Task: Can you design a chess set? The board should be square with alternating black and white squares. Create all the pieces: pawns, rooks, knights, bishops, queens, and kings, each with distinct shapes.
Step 2620:
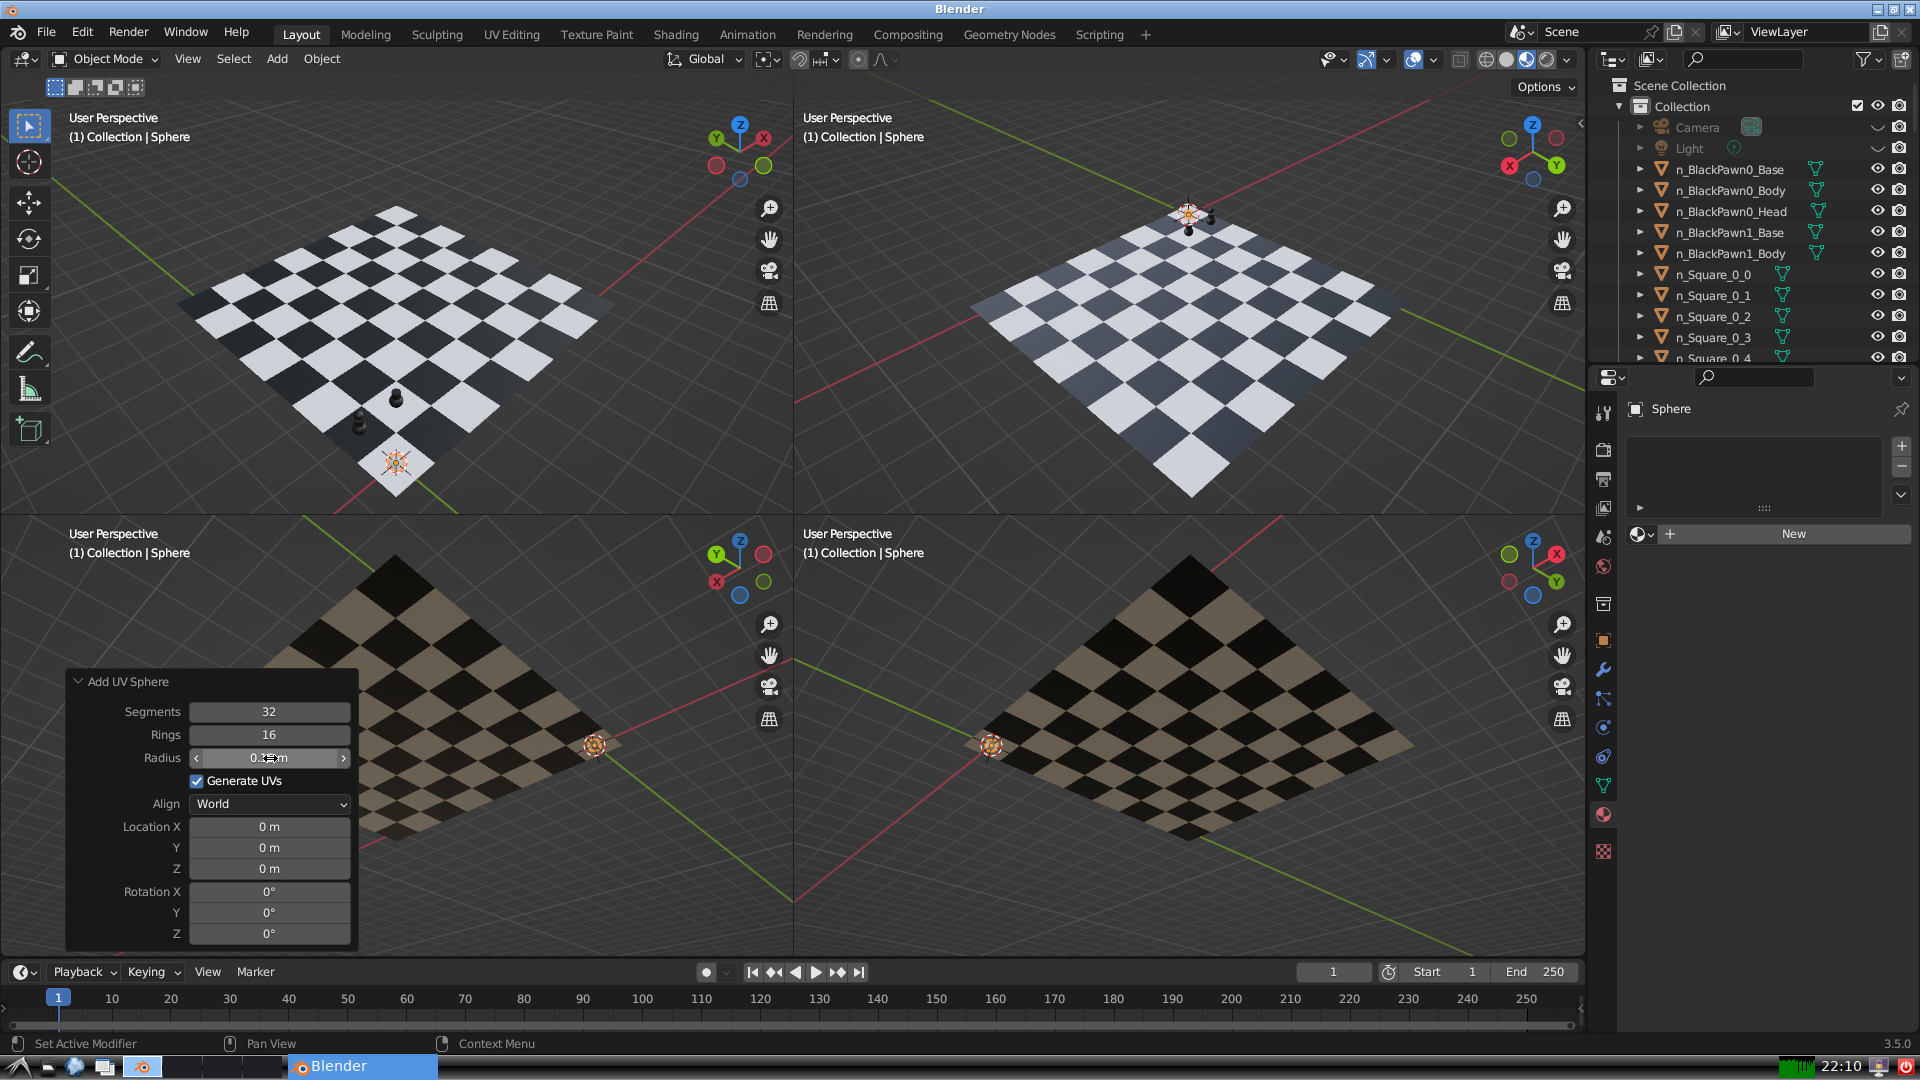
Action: click: no